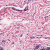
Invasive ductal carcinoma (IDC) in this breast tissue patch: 0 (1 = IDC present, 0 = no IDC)